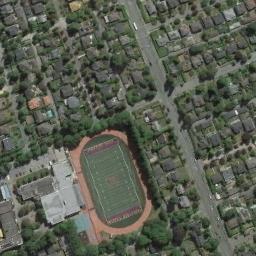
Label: ground_track_field